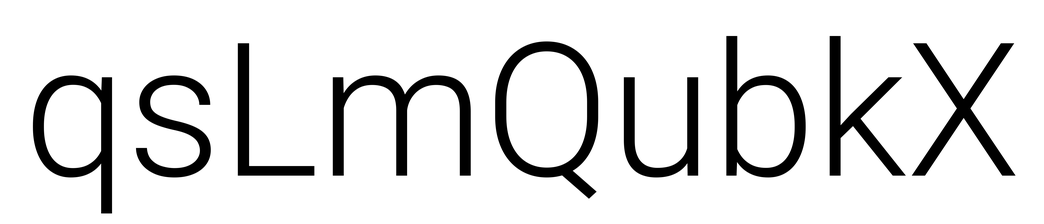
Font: Roboto_Light